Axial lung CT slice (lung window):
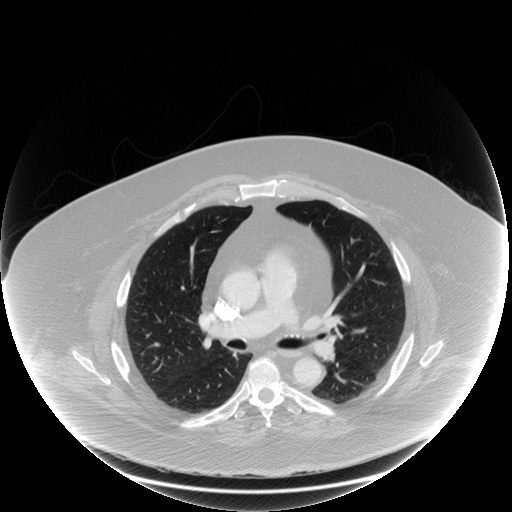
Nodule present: no